Interaction volume radius: 5 \u00c5
Interaction volume height: 10 \u00c5
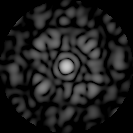
Disorder parameter: 0.635